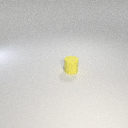
small yellow rubber cylinder